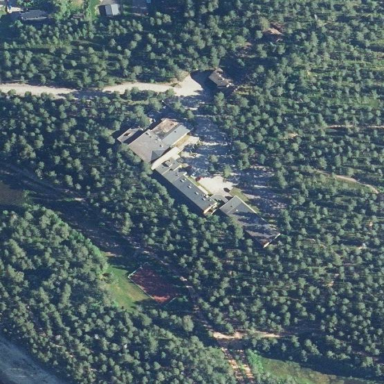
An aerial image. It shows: Hotel building.